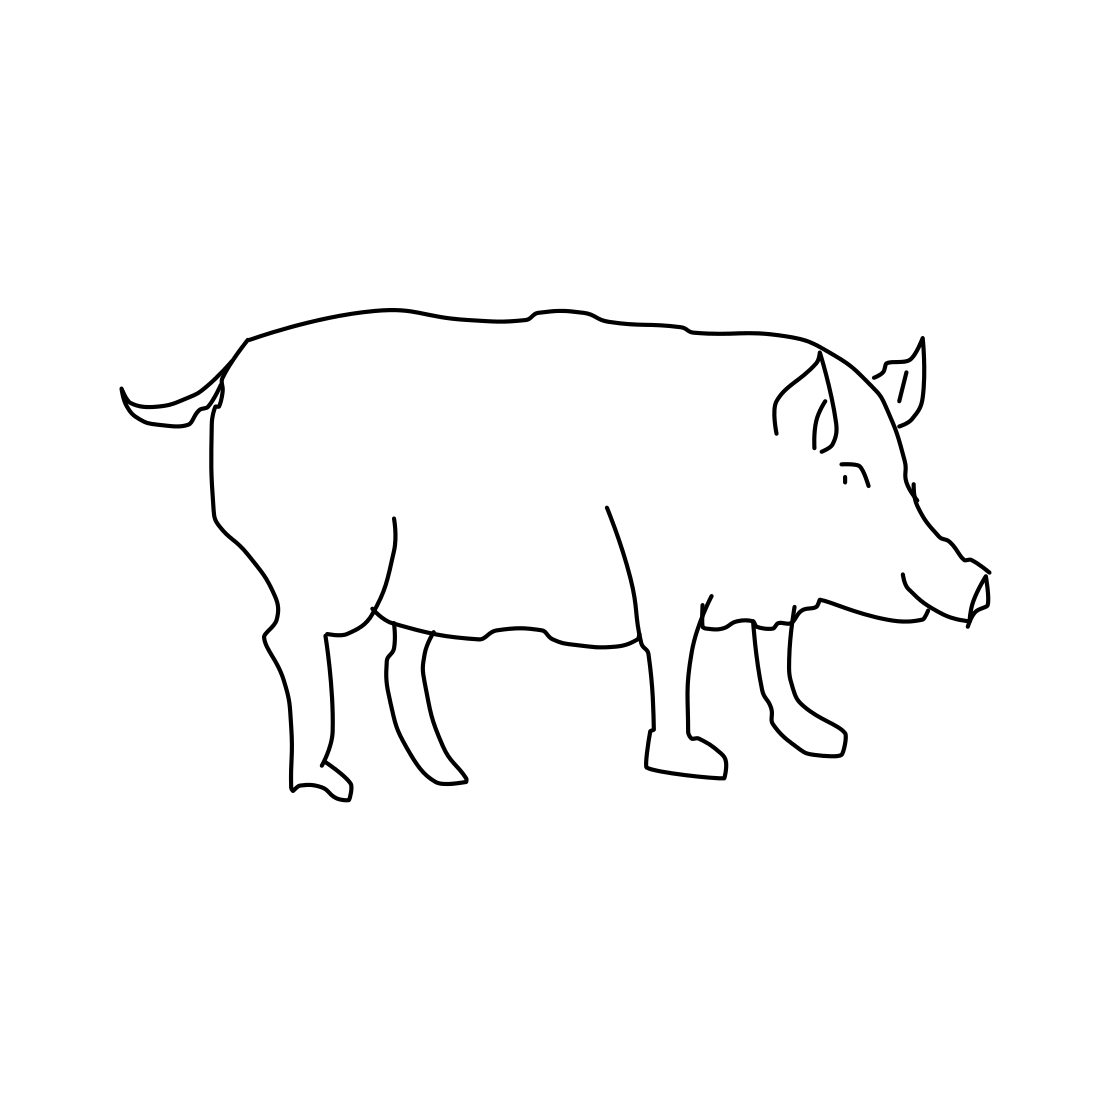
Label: pig